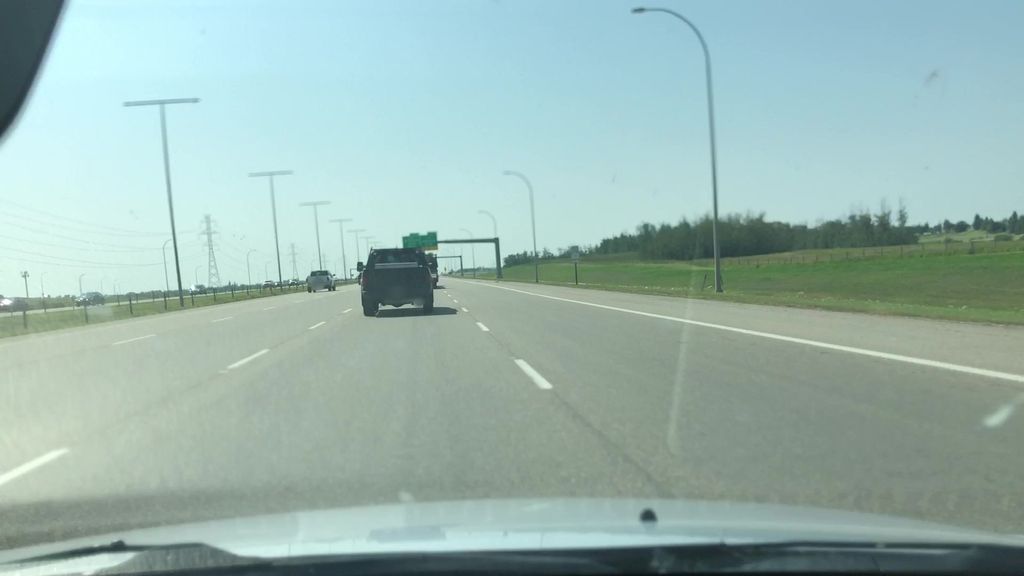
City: edmonton